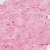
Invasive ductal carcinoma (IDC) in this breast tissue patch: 0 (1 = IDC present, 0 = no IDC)